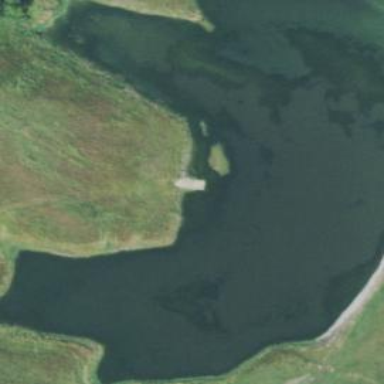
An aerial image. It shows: Pond surrounded by natural water.